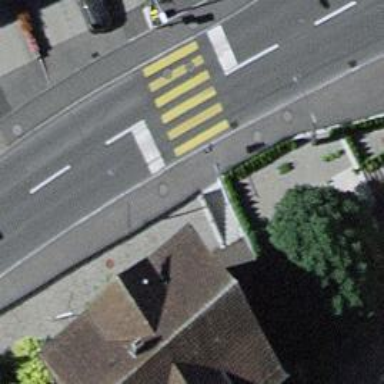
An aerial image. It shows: Kerb barrier.